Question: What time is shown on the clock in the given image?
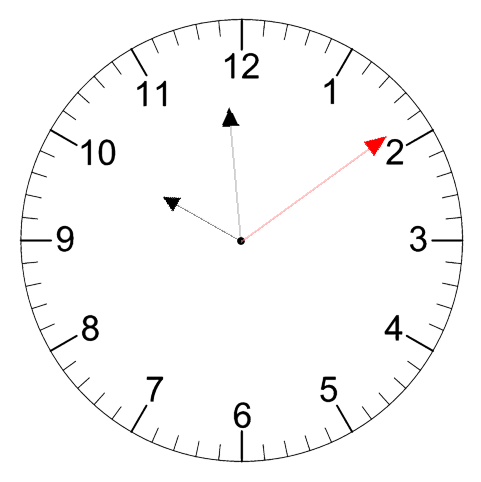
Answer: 09:59:09